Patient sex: F
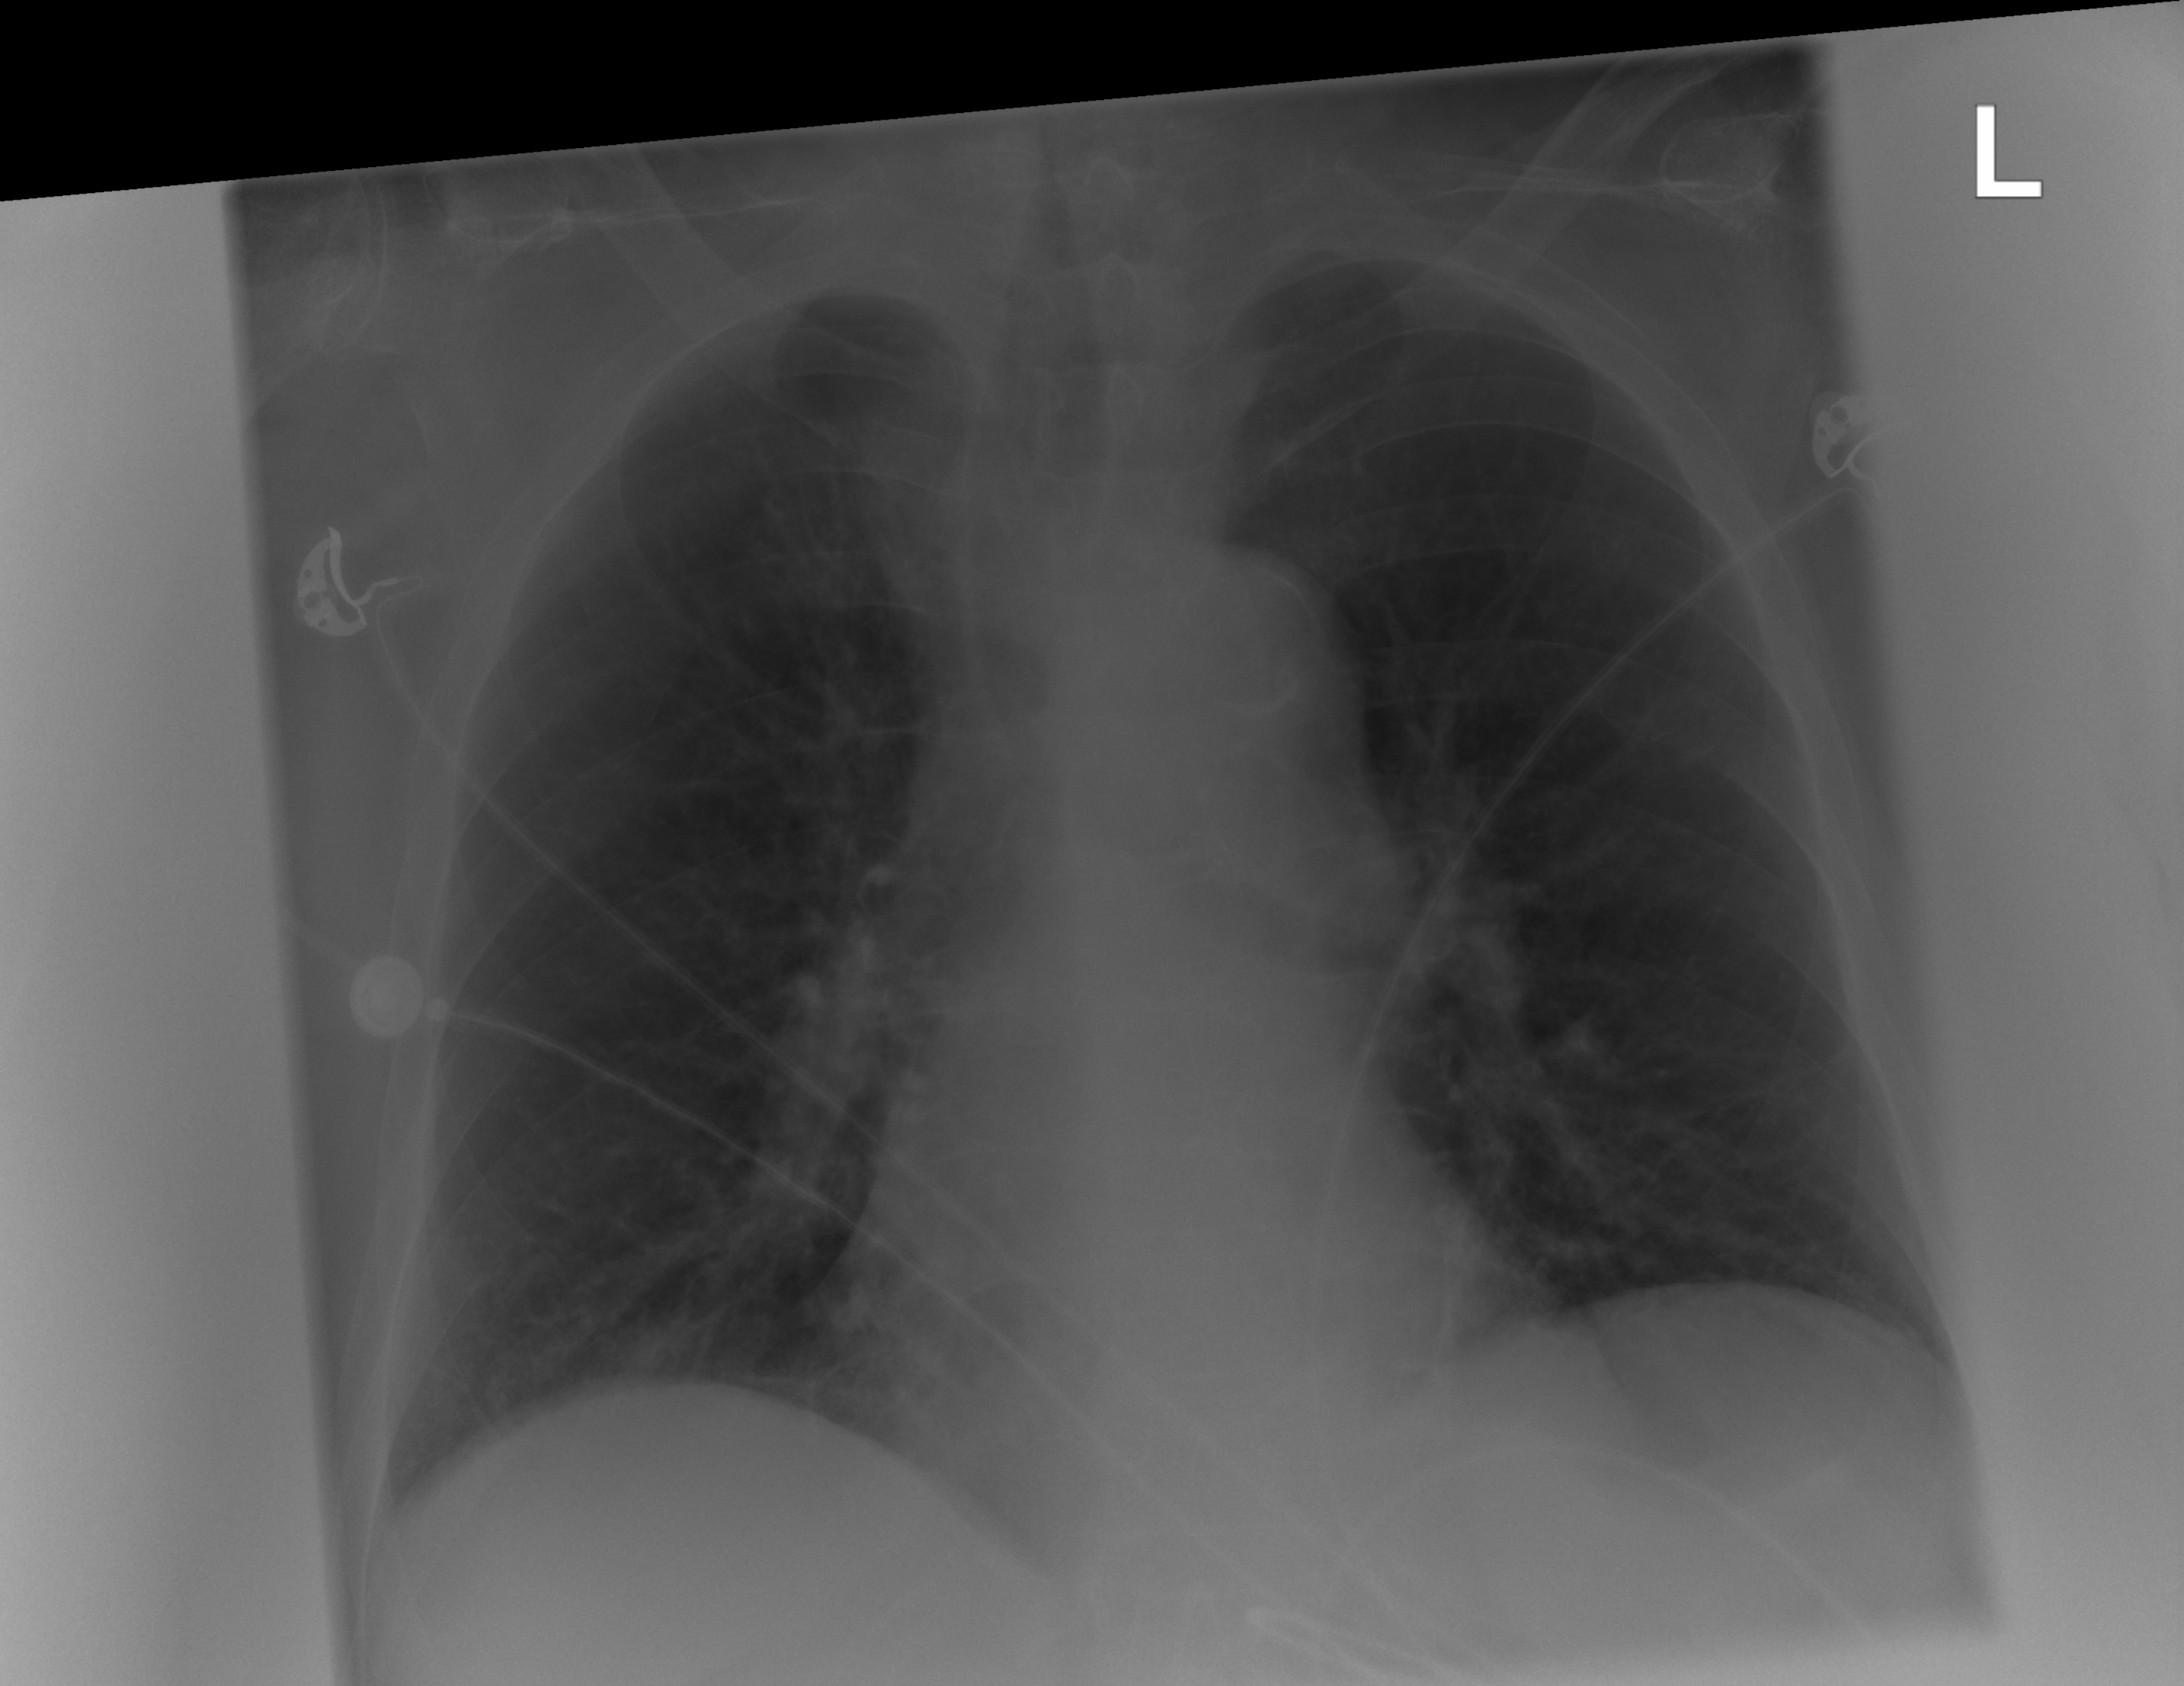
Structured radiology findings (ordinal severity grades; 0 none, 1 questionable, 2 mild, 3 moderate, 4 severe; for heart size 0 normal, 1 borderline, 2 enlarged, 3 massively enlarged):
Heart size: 0
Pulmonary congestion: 0
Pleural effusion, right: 0
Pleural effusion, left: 0
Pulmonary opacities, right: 2
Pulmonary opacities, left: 0
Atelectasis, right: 0
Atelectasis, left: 0